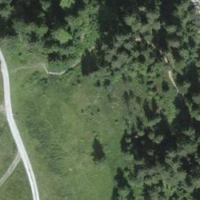
EUNIS habitat code: 43
Species observed at this site:
Rana temporaria